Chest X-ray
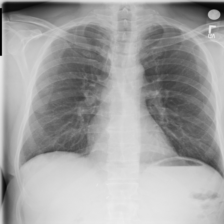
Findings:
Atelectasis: negative
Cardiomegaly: negative
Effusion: negative
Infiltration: negative
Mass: negative
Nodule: negative
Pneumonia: negative
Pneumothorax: negative
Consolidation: negative
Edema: negative
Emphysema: negative
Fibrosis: negative
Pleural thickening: negative
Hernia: negative